Interaction volume radius: 10 \u00c5
Interaction volume height: 10 \u00c5
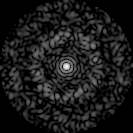
Disorder parameter: 0.8334